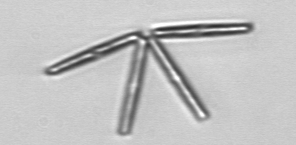
Label: Thalassionema